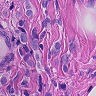
Metastatic tissue present: yes